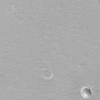
Label: not_dusty